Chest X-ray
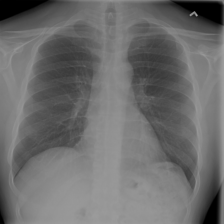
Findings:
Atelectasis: negative
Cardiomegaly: negative
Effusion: negative
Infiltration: negative
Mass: negative
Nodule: negative
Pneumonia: negative
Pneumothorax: negative
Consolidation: negative
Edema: negative
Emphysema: negative
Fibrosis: negative
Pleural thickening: negative
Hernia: negative